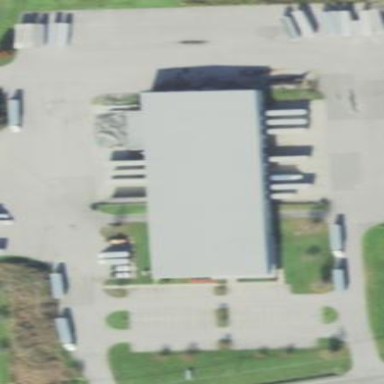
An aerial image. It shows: Warehouse building.